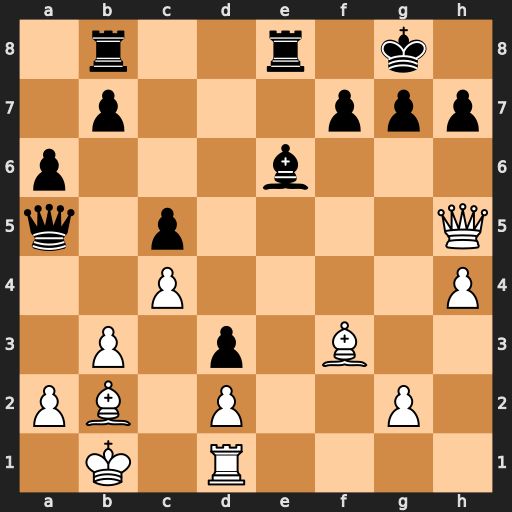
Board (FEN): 1r2r1k1/1p3ppp/p3b3/q1p4Q/2P4P/1P1p1B2/PB1P2P1/1K1R4
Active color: w
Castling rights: -
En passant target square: -
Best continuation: Qg5 f6 Bxf6 Qc7 Be5